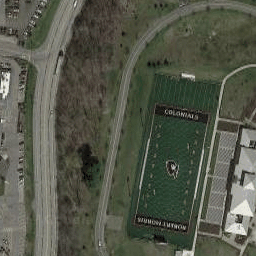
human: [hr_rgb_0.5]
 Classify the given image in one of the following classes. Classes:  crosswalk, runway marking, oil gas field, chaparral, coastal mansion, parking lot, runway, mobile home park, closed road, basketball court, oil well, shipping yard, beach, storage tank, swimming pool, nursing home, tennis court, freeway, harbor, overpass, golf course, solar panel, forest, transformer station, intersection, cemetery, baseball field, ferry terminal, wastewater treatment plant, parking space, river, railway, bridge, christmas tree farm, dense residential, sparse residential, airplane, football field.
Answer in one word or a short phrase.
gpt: football field